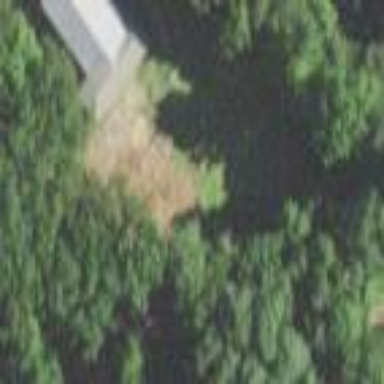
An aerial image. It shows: Cemetery.